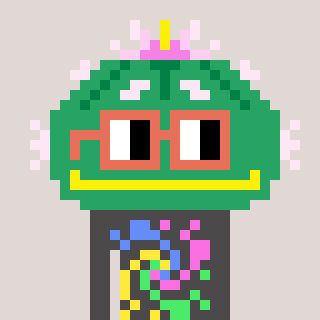
a pixel art character with square orange glasses, a peyote-shaped head and a grayscale-colored body on a warm background